Question: I would like to create a webpage with a big image taking half on the screen like this :

How can i do this with CSS ?
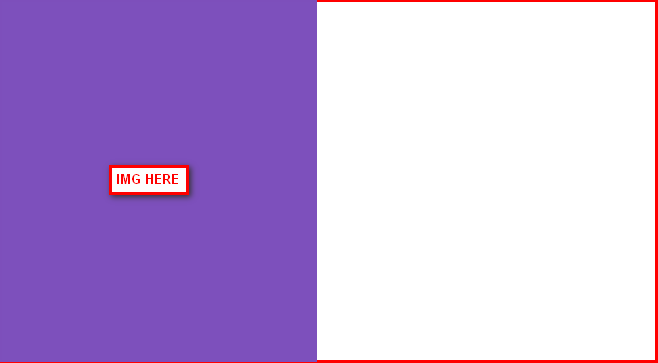
Answer: Try something like this? (2 divs)
'''
#leftHalf {
background: url(bg-1.jpg);
width: 50%;
position: absolute;
left: 0px;
height: 100%;
}
#rightHalf {
width: 50%;
position: absolute;
right: 0px;
height: 100%;
}
'''
Cheers.